Question: I'm trying to create a grid for my snakes and ladders game in java, but I have a small problem where there is an unwanted space in the grids I've created

Does anyone know how I can get rid of that?
This is the code I have for the client side (Client.java):
'''
//Initialize Grid Cells
private Cell[][] cell = new Cell[10][10];
//Create Grid Layout
GridLayout GameBoard = new GridLayout(10, 10, 1, 1); //Create GridLayout
GameArea.setLayout(GameBoard); //Add GridLayout
GameArea.setPreferredSize(new Dimension(590,560));
GameArea.setOpaque(false);
//Add Cells to Grid
for (int v = 0; v < 10; v++)
for (int h = 0; h < 10; h++)
GameArea.add(cell[v][h] = new Cell(v, h, this));
//Individual Image on Each Cell
cell[1][0].add(new JLabel(GreenGrid));
'''
This is the code I have for the cells(Cells.java), it also :
'''
//Indicate the row and column of this cell in the board
private int GridRow;
private int GridColumn;
private Client parent;
public Cell(int GridRow, int GridColumn, Client GUI) {
this.GridRow = GridRow;
this.GridColumn = GridColumn;
this.parent = GUI;
setBorder(new LineBorder(Color.orange, 1)); // Set cell's border
setBackground(Color.gray);
}
'''
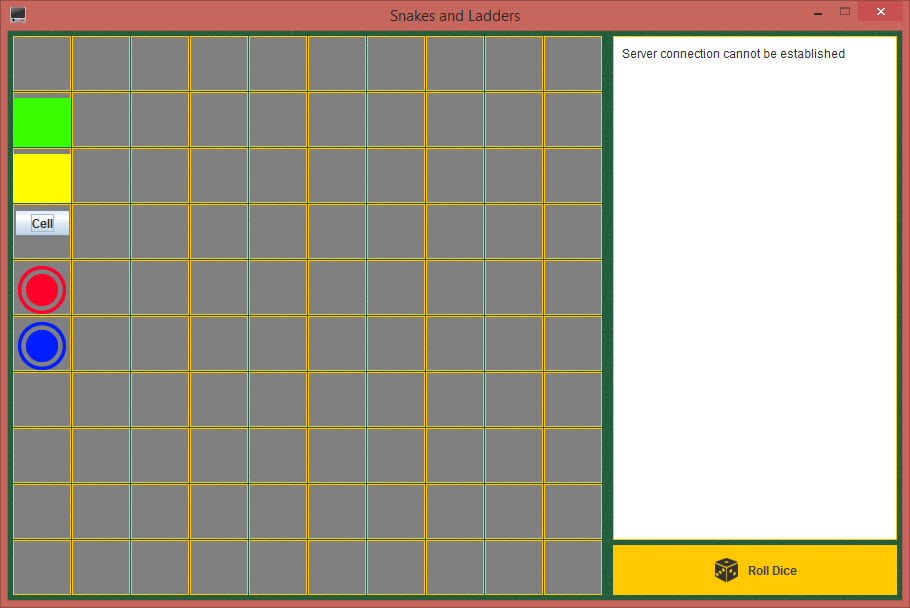
Answer: Your first problem is here...
'''
GridLayout GameBoard = new GridLayout(10, 10, 1, 1); //Create GridLayout
'''
As described in the JavaDocs...
> public GridLayout(int rows,
int cols,
int hgap,
int vgap)Creates a grid layout with the specified number of rows and columns.
All components in the layout are given equal size.In addition, the horizontal and vertical gaps are set to the specified
values. Horizontal gaps are placed between each of the columns.
Vertical gaps are placed between each of the rows.One, but not both, of rows and cols can be zero, which means that any
number of objects can be placed in a row or in a column.
What this means is, you are supplying the gap by supplying non-zero values to the 'hgap' and 'vgap' parameters.
If you used something like...
'''
GridLayout GameBoard = new GridLayout(10, 10); //Create GridLayout
'''
You would end up with something like...

As has already been mentioned, I would avoid using 'GameArea.setPreferredSize(new Dimension(590,560));' and instead, override the 'getPreferredSize' method the 'Cell' class. Because of the way that 'GridLayout' works, this won't stop the cells from been resized, but this might be desirable anyway...